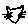
Label: cat